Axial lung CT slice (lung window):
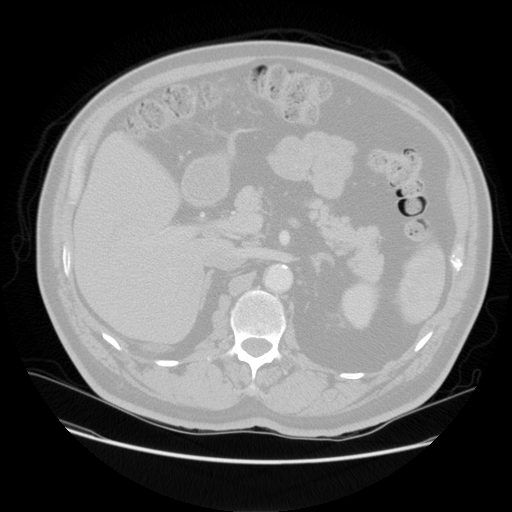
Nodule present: no